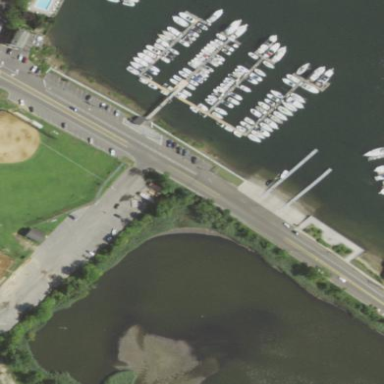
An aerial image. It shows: Marina on leisure land.